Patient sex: F
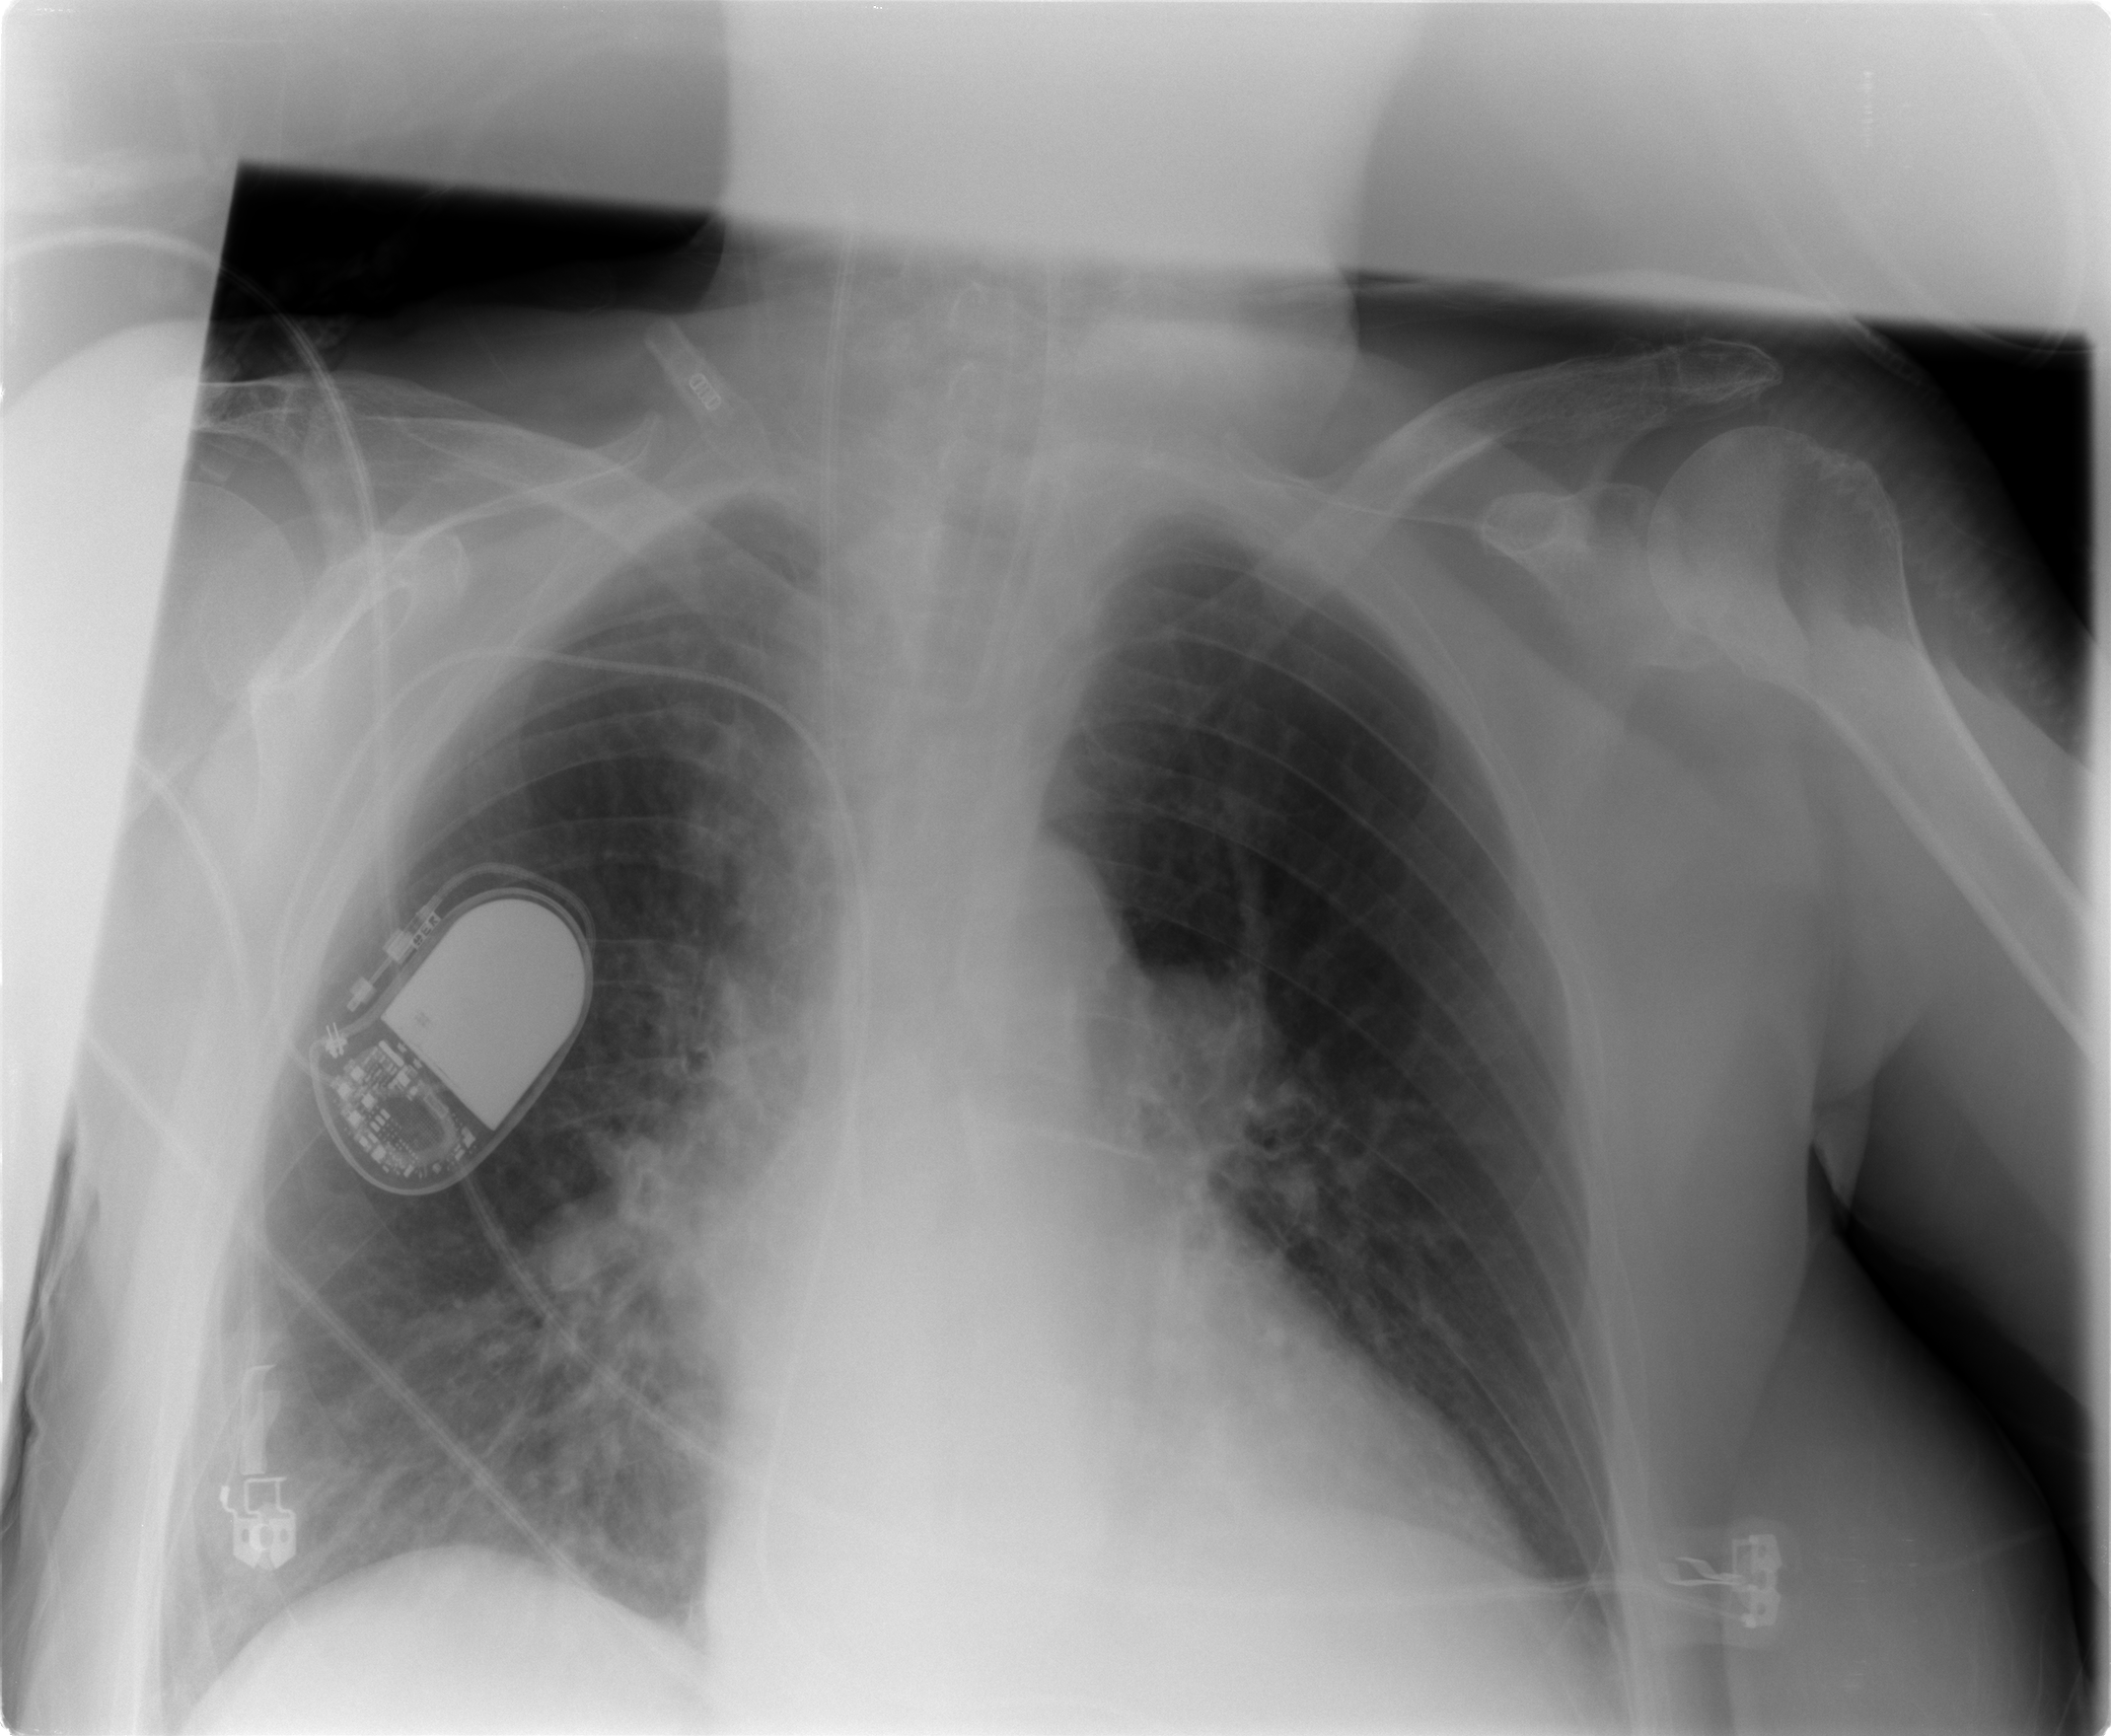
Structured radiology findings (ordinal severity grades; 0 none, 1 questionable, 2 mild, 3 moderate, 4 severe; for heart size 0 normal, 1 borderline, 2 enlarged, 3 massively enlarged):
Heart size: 0
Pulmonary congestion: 1
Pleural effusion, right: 0
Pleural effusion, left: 0
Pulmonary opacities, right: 2
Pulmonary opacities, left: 0
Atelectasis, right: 2
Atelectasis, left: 0